Interaction volume radius: 5 \u00c5
Interaction volume height: 20 \u00c5
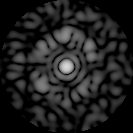
Disorder parameter: 0.6884